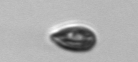
Label: Cryptophyta